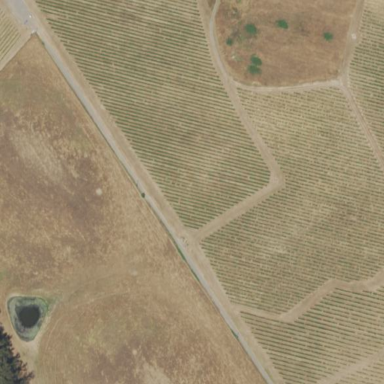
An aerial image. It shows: Vineyard growing grapes.